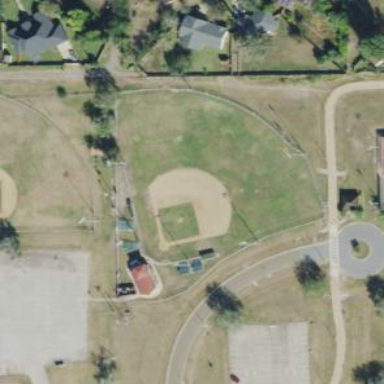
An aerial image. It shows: Baseball pitch for leisure land activities.